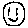
Label: smiley face